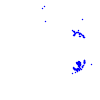
Particle: kaon